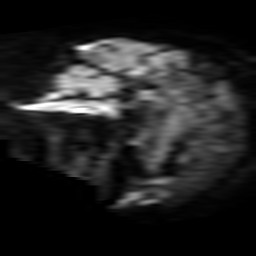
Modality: TRACE
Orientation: sagittal
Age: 87
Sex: female
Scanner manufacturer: philips
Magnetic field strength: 3 T
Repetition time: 3.341 s
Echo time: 0.076 s